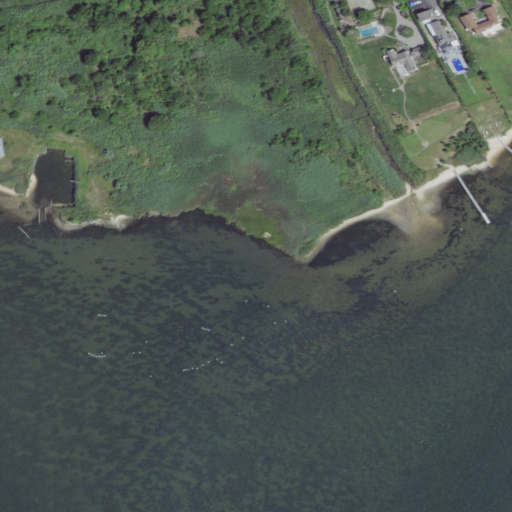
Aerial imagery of cape in New York named Radio Point containing open water, herbaceous wetlands, low intensity development, shrub, medium intensity development, pasture, deciduous forest, open development, and high intensity development